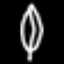
Label: leaf